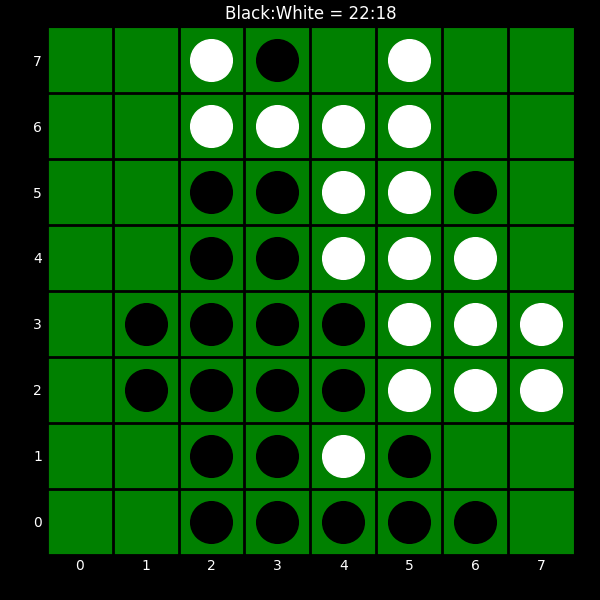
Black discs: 22
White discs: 18